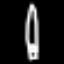
Label: pencil